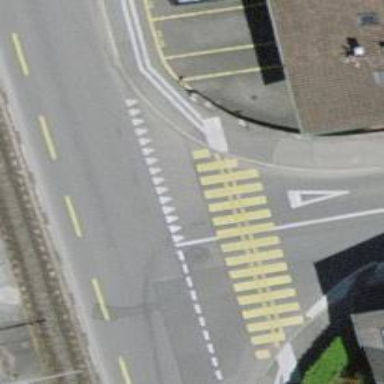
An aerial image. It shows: Zebra crossing on the road.